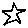
Label: star